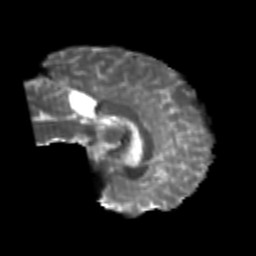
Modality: T2w
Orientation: sagittal
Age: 21
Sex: male
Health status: healthy
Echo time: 0.074 s